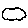
Label: cloud